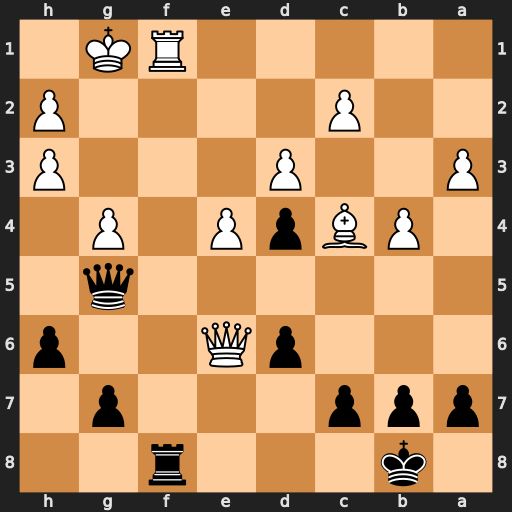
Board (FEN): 1k3r2/ppp3p1/3pQ2p/6q1/1PBpP1P1/P2P3P/2P4P/5RK1
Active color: b
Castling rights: -
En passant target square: -
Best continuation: Qe3+ Kg2 Qe2+ Kg3 Qxf1